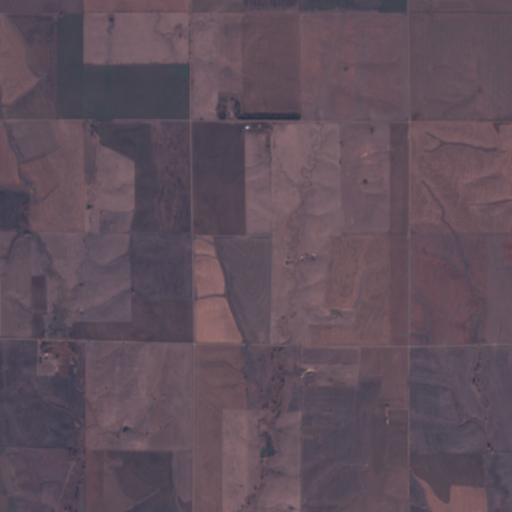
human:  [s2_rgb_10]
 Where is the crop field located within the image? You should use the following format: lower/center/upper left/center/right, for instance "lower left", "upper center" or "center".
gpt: The crop field is located in the upper left of the image.
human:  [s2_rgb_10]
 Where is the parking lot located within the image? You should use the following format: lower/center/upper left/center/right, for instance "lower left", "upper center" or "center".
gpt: There is no parking lot in the image.